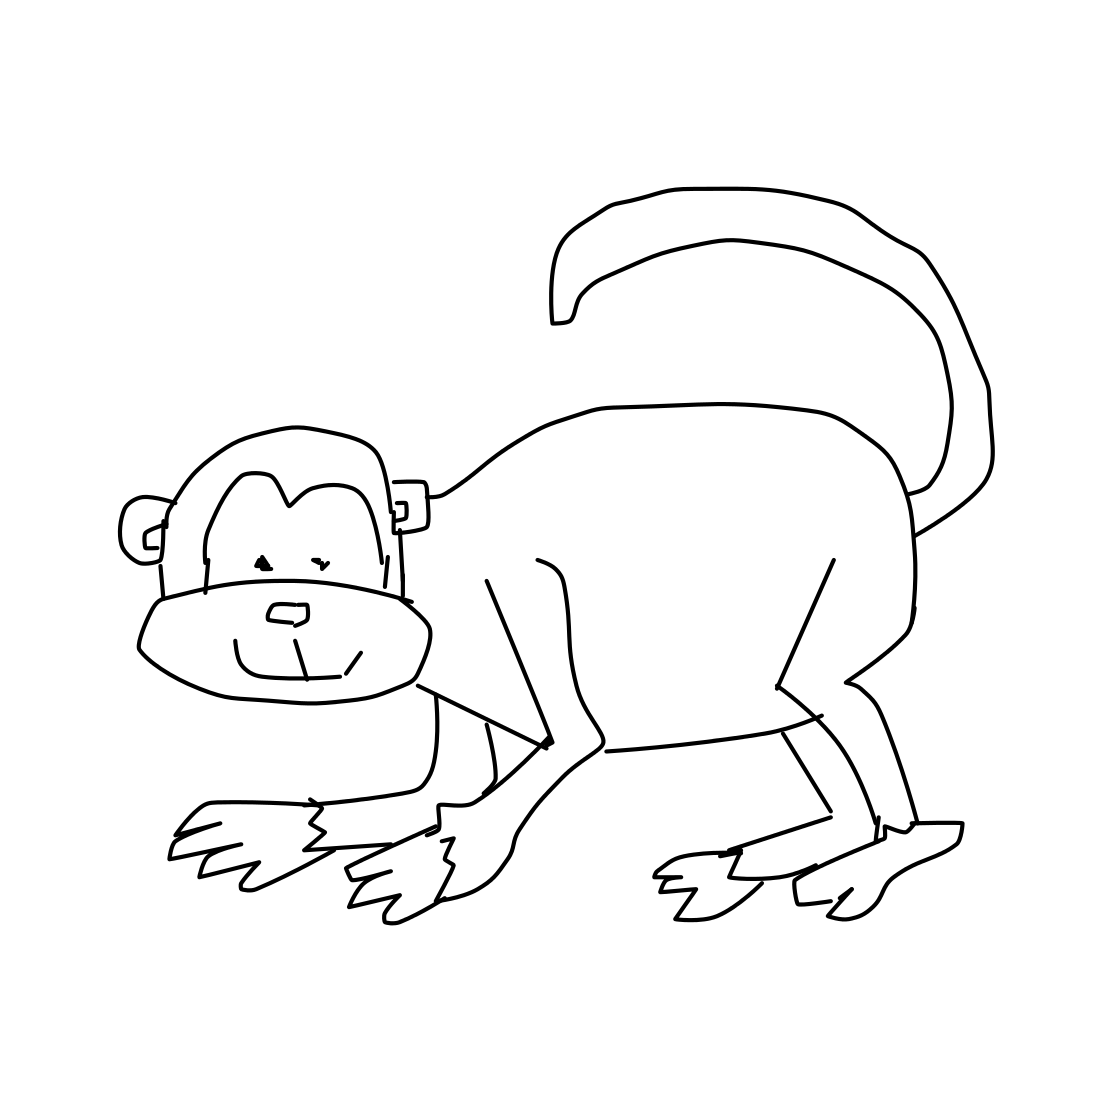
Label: monkey